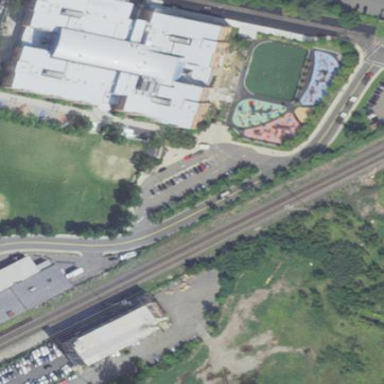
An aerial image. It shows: School.